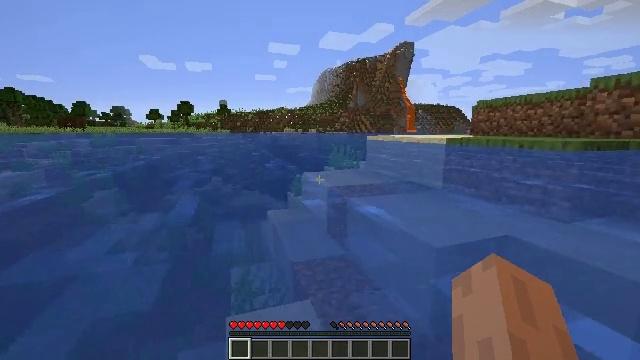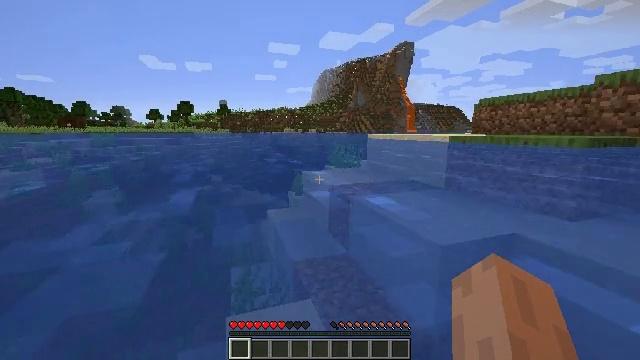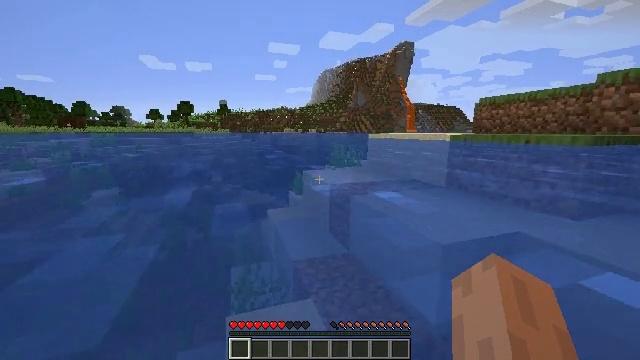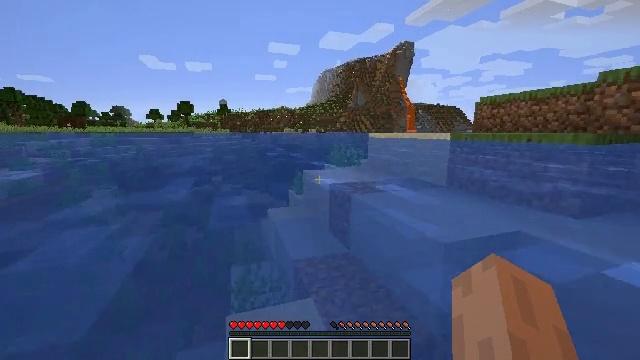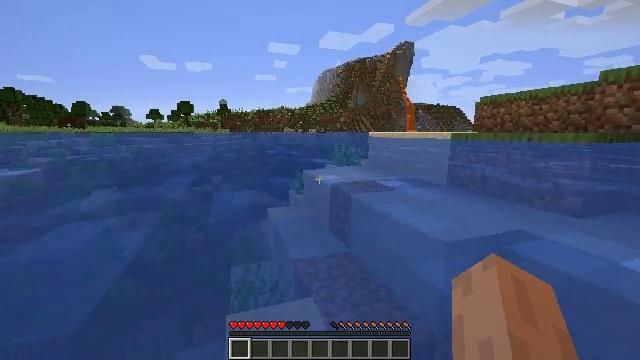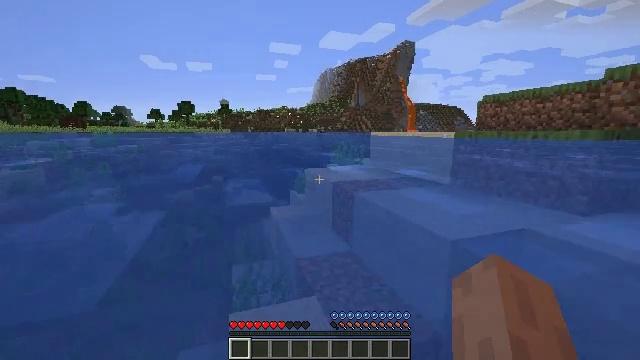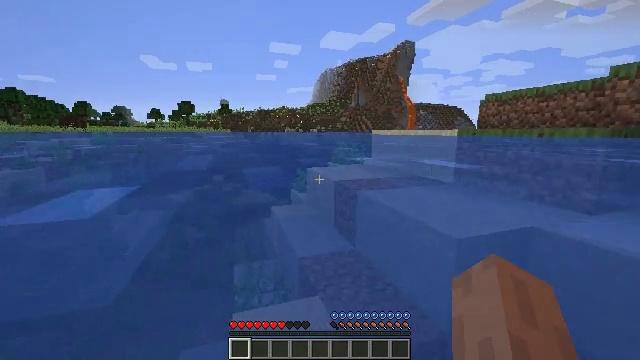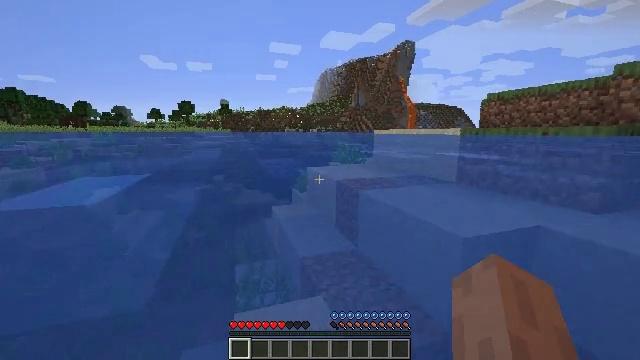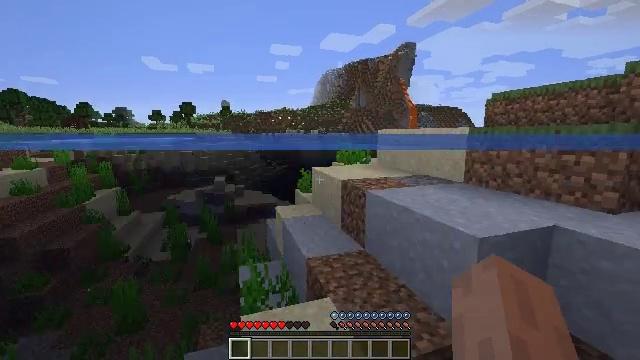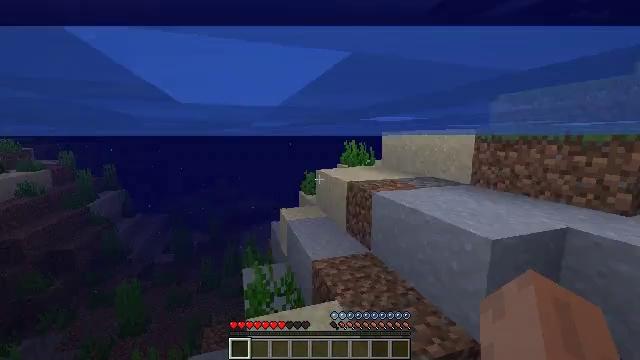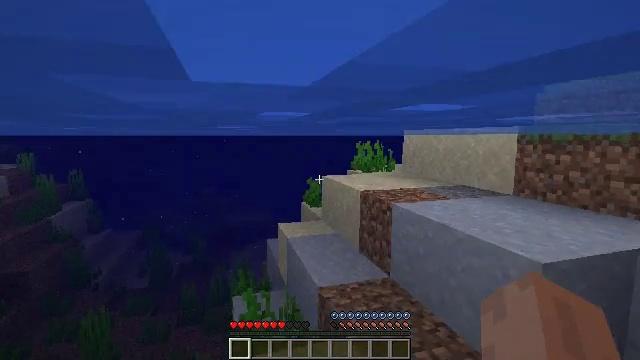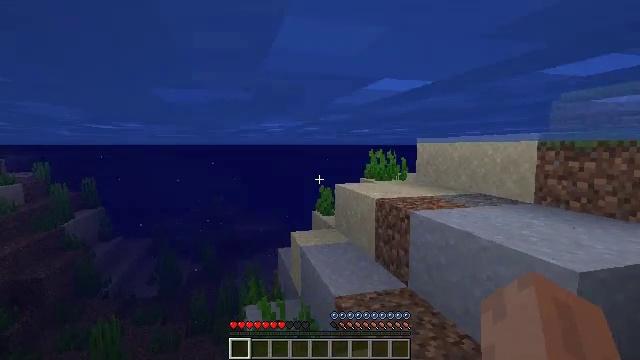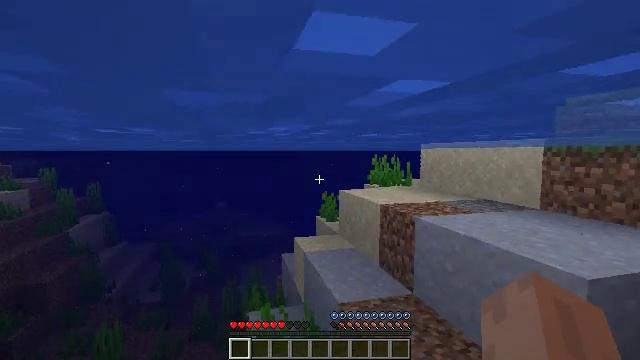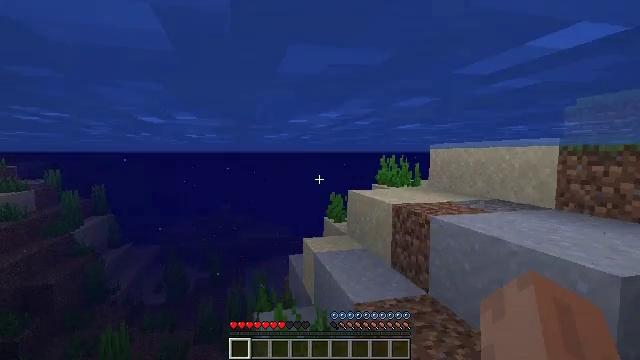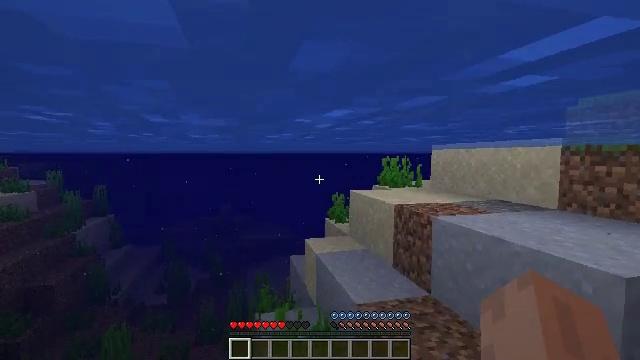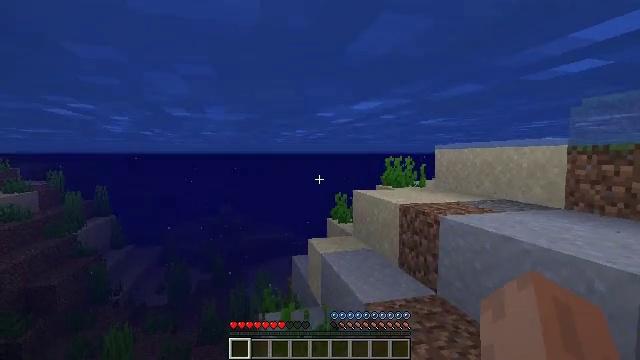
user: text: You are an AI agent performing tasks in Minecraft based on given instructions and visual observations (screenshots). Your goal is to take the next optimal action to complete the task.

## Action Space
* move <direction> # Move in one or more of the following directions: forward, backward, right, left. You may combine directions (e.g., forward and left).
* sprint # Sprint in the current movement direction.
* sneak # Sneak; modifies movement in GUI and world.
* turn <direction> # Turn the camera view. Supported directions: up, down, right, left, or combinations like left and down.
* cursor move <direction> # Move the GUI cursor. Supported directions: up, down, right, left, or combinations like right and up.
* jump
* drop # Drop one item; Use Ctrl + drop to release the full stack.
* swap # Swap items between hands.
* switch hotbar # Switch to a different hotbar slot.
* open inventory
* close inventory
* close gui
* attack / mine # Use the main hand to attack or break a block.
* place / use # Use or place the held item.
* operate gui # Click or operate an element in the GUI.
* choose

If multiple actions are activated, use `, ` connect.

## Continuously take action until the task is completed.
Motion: motion action
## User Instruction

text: Break the existing birch planks.
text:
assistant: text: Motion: attack / mine
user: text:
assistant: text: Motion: attack / mine
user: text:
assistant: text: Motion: attack / mine
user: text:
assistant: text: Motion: move left, attack / mine
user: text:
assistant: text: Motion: move forward and move left, attack / mine
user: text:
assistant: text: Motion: move forward and move left, attack / mine
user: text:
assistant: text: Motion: move forward and move left, attack / mine
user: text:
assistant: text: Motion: move left, attack / mine
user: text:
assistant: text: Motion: move left, attack / mine
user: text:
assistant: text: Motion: move left, turn left and up, attack / mine
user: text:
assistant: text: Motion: move left, turn left and up, attack / mine
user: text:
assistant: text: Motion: move left, turn up, attack / mine
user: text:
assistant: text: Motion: move left, attack / mine
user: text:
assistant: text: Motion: move left, attack / mine
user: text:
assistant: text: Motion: move forward and move left, attack / mine
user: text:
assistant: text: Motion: move forward and move left, attack / mine
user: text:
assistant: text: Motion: move forward and move left, turn right and up, attack / mine
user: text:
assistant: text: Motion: move forward and move left, turn right, attack / mine
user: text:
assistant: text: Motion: move forward and move left, turn right, attack / mine
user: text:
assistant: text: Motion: move forward and move left, turn right, attack / mine
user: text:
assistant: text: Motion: move forward and move left, turn right, attack / mine
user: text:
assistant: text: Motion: move forward and move left, turn right, attack / mine
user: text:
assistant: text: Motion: move forward and move left, attack / mine
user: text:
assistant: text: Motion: move forward and move left, turn right and down, attack / mine
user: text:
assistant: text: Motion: move forward and move left, turn down, attack / mine
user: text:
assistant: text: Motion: move forward and move left, attack / mine
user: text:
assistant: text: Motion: move forward and move left, attack / mine
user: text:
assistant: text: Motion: move forward and move left, attack / mine
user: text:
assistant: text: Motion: move forward and move left, attack / mine
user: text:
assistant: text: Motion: move forward and move left, attack / mine